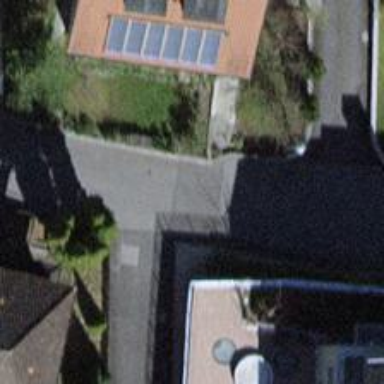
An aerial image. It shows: Residential road with asphalt surface.